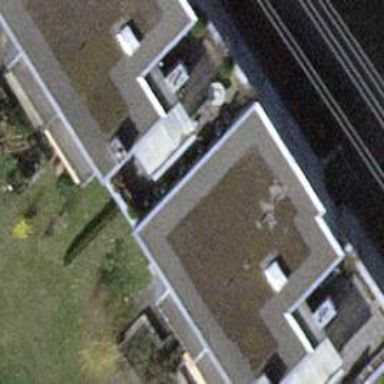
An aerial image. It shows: View of apartment building.